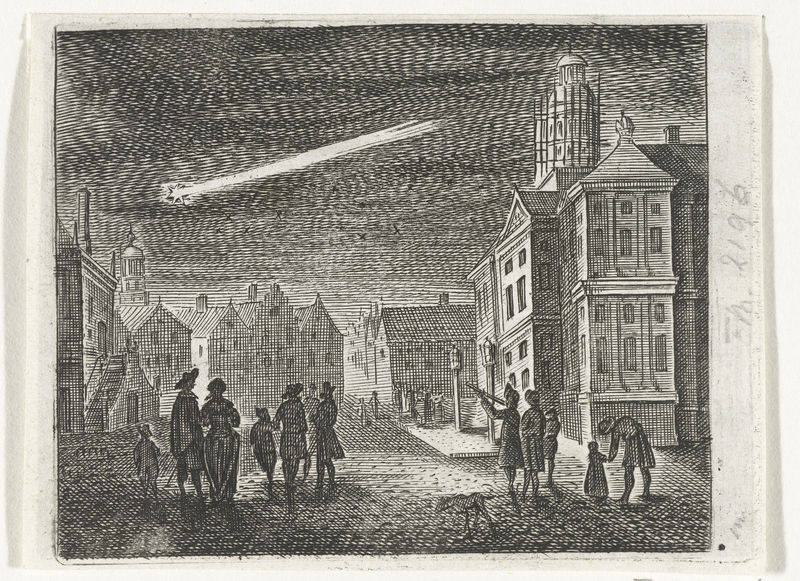
Titel: Twee opmerkelijke gebeurtenissen te Amsterdam in het jaar 1664
Standort: Amsterdam
Institution: Rijksmuseum
Schlagwörter: himmel, stadt, hüte, nacht, gebäude, hund, häuser, kind, personen, turm, stern, fernrohr, london, komet, teleskop, zeichnung himmel, menschen platz, hally